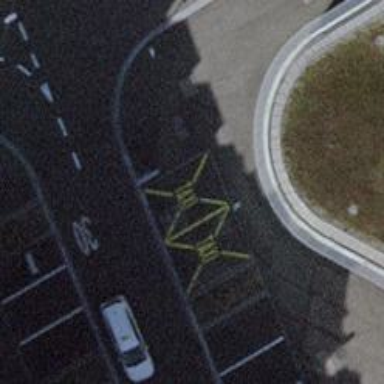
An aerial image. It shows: Taxi stand.